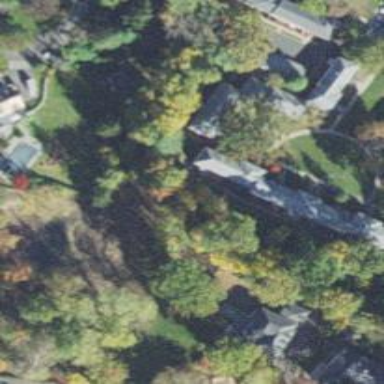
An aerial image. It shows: Part of building.